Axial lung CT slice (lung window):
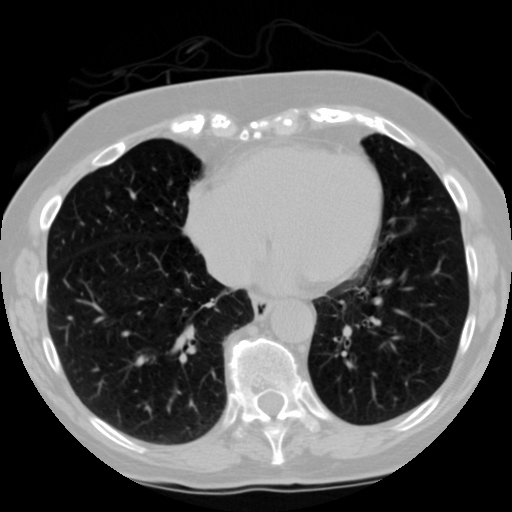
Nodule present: no